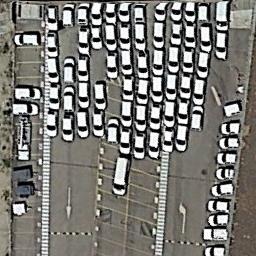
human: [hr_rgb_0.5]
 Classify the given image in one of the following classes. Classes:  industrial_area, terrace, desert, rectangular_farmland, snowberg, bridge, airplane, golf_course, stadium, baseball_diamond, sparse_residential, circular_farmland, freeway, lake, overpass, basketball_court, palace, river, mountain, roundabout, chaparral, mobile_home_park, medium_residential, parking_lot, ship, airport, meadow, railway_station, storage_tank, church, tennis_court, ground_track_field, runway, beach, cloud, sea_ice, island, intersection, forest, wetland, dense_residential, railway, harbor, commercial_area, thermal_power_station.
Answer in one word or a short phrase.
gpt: parking_lot